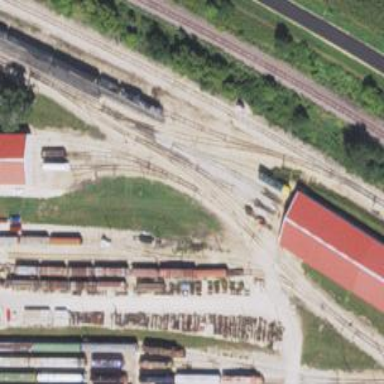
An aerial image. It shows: Preserved railway yard with rails.